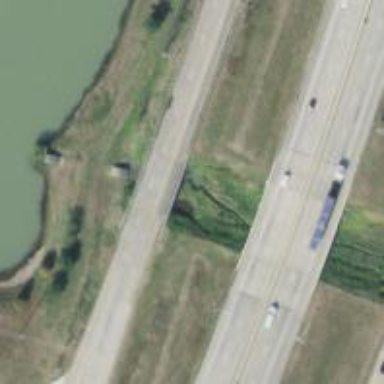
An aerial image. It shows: Secondary road with frontage road crossing bridge.